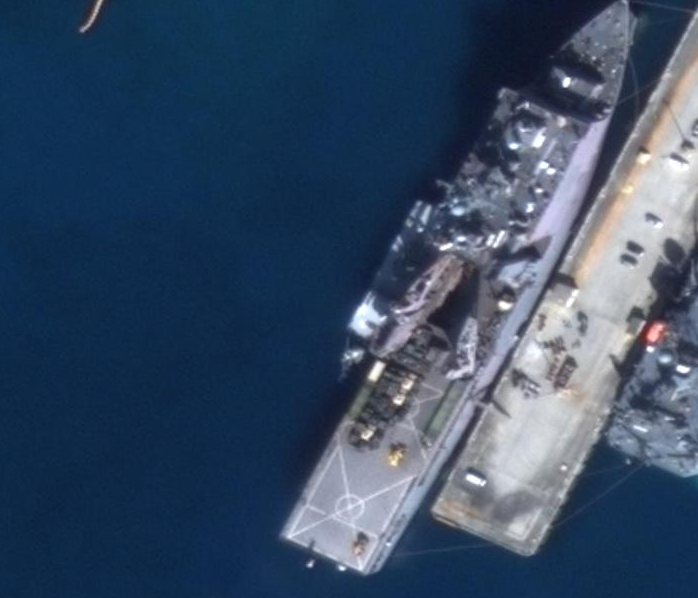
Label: combat